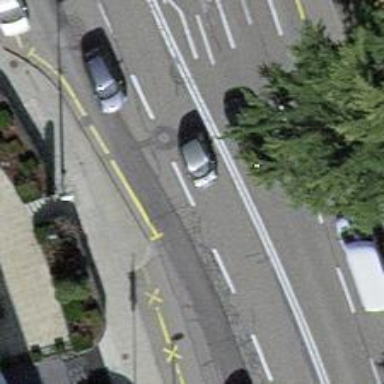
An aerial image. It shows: Primary road with asphalt surface.